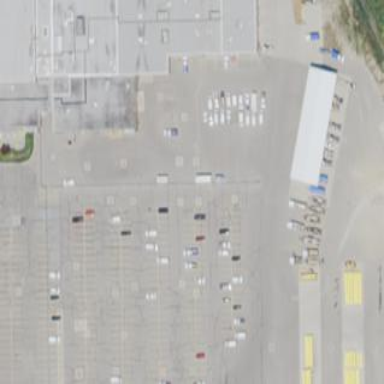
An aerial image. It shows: Parking area.